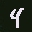
Label: 4